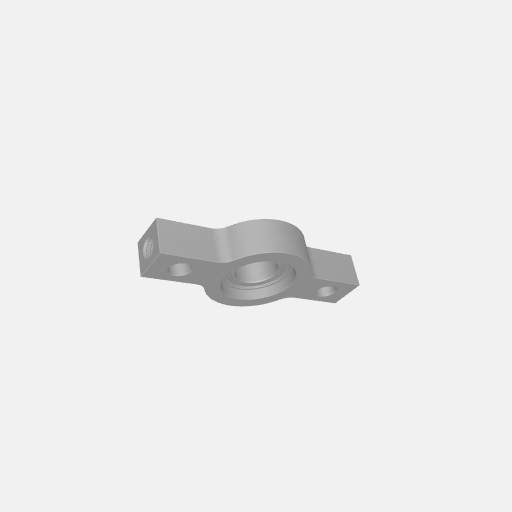
Part: Side2Post1PillowBlock8ID